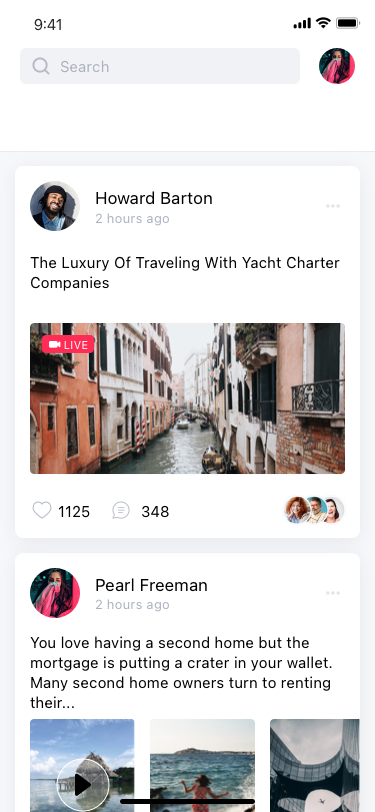
Text in this UI design:
Search
You love having a second home but the mortgage is putting a crater in your wallet. Many second home owners turn to renting their...
Pearl Freeman
2 hours ago
Live
2 hours ago
The Luxury Of Traveling With Yacht Charter Companies
1125
348
Howard Barton